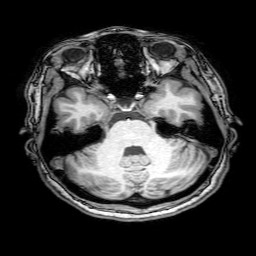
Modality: T1w
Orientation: coronal
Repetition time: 0.00828 s
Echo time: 0.00388 s